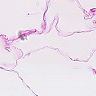
Metastatic tissue present: no